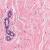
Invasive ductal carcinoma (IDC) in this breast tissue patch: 0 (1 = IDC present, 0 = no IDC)